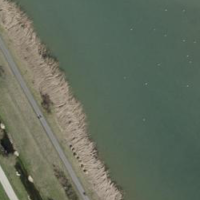
EUNIS habitat code: 15
Species observed at this site:
Ischnura elegans
Gallinula chloropus
Cygnus olor
Fulica atra
Alopochen aegyptiaca
Hirundo rustica
Aythya fuligula
Numenius phaeopus